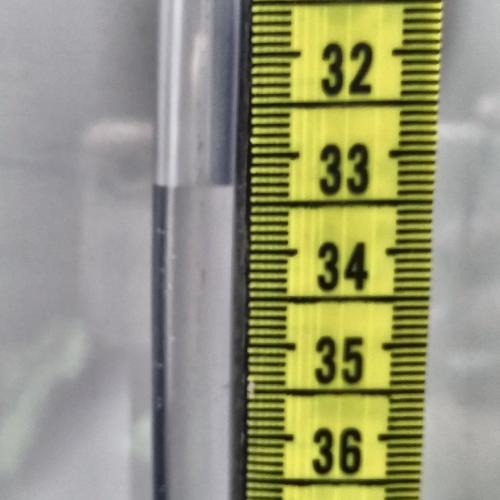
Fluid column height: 33.3 cm